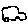
Label: car